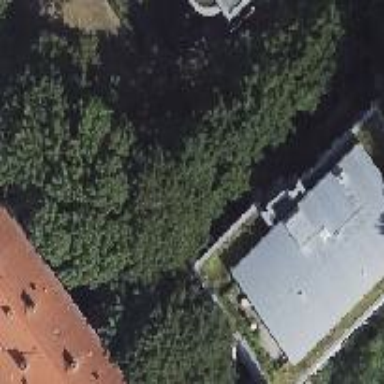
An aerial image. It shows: Part of building.